Aerial crown-view tile of a tropical tree (Barro Colorado Island, Panama), acquired 20240611:
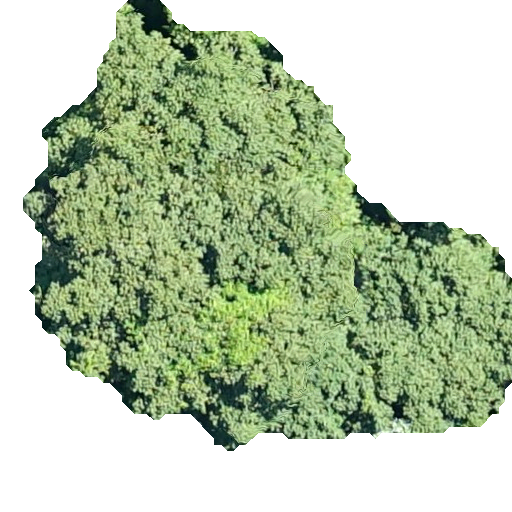
Species: Tachigali panamensis
GBIF accepted scientific name: Tachigali panamensis
Crown area: 226.063 m²